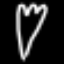
Label: fork